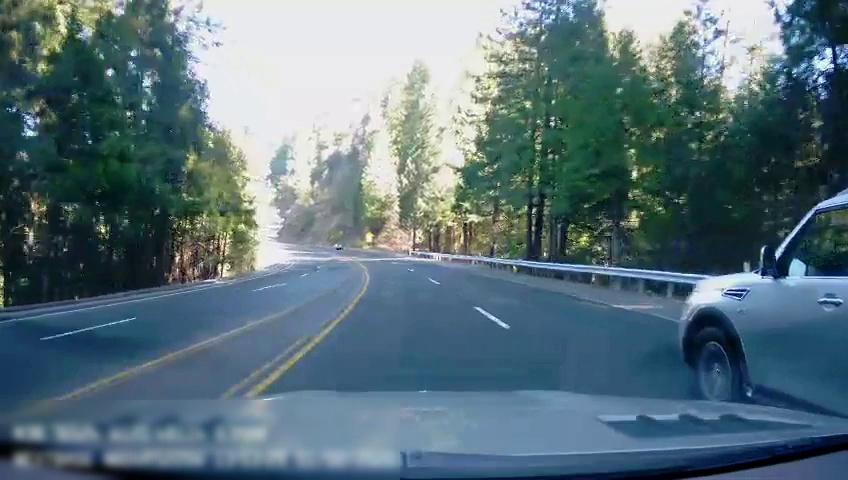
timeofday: Day
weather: Sunny
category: Drivable Space
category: Vehicles | Car
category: Vehicles | SUV
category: Lanes | Current Lane
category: Lanes | Alternate Lane
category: Lanes | Current Lane
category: Lanes | Alternate Lane
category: Lanes | Opposite Lane
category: Lanes | Opposite Lane
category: Lanes | Opposite Lane